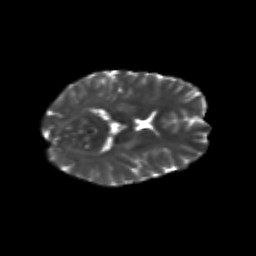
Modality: T2w
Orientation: axial
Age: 27
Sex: female
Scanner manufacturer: siemens
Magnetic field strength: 3 T
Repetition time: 3.5 s
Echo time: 0.125 s